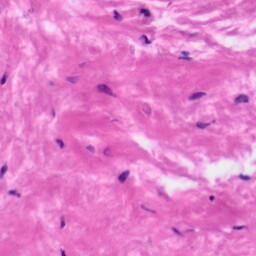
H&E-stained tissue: Tonsil